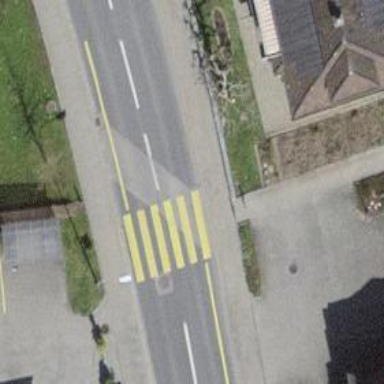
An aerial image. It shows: Uncontrolled zebra crossing on the road.